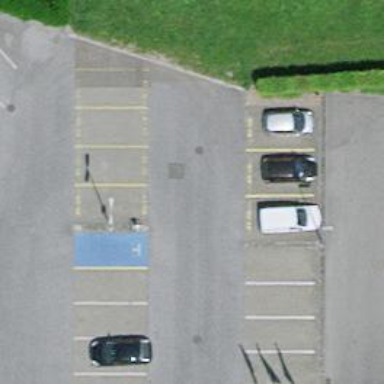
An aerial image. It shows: Charging station.